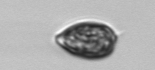
Label: Prorocentrum_triestinum